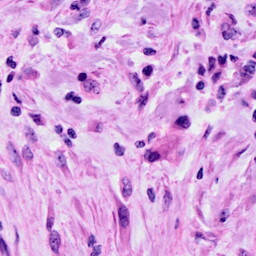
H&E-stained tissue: Cervix